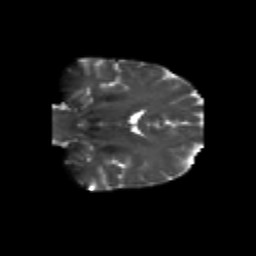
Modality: T2w
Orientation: coronal
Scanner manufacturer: siemens
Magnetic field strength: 3 T
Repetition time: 6.8 s
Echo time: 0.093 s